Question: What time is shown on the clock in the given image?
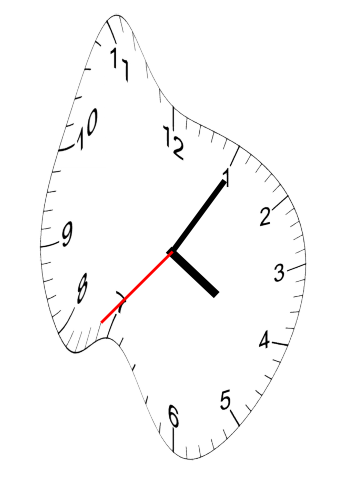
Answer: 04:05:37